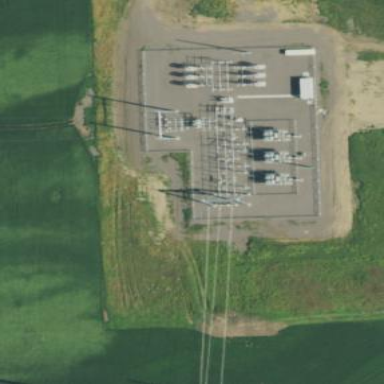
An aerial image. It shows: Power substation enclosed by fence.